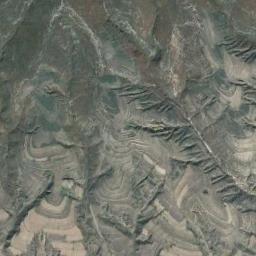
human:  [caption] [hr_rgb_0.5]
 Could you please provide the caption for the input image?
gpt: The mountains are winding and undulating .

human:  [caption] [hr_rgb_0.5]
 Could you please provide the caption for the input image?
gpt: There are many terraces and mountain trails on this mountain .

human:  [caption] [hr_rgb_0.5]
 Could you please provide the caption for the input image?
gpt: The folded mountain consists of some ridges and valleys and some terraces are in the mountain .

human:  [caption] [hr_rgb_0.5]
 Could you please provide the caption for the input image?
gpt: The mountain is full of black soil .

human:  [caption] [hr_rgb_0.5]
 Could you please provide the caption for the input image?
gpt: There are some rifts on the brown mountain .